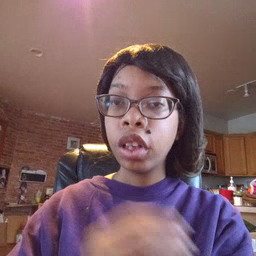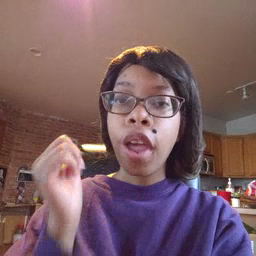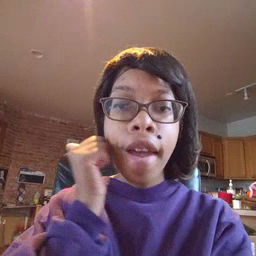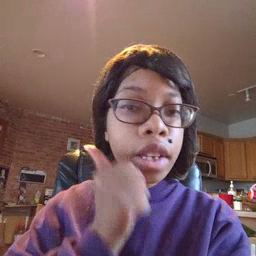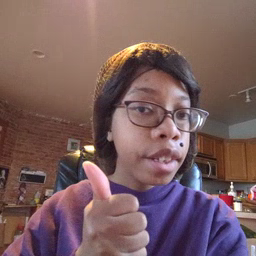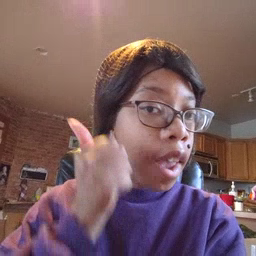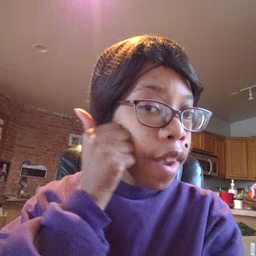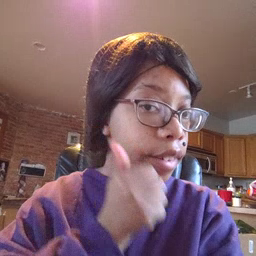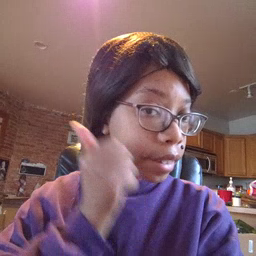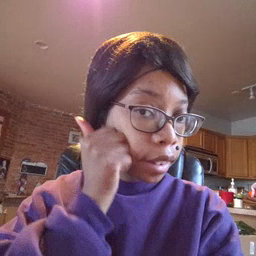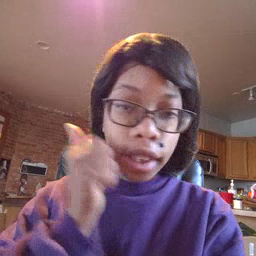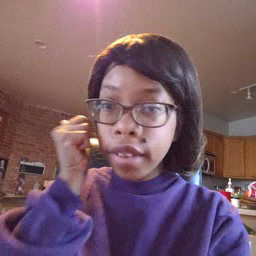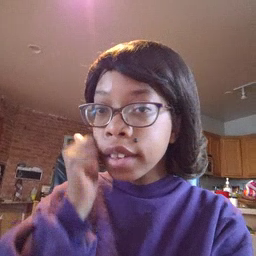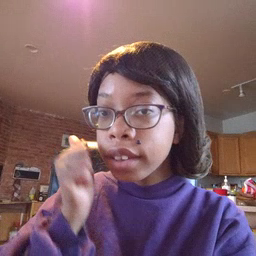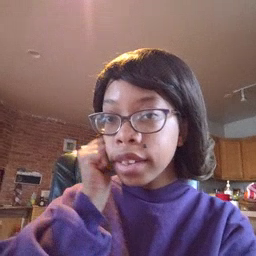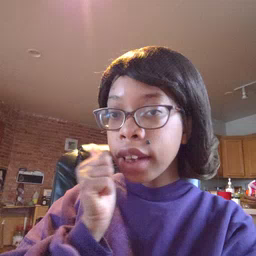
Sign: every